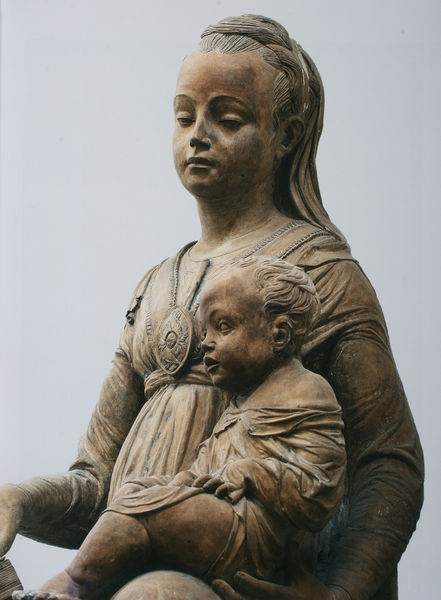
Titel: Thronende Madonna mit Kind
Künstler: Giovanni de Fonduli
Standort: Padua
Institution: Santa Giustina
Schlagwörter: hand, haut, kopf, umhang, ocker, sitzen, ausschnitt, braun, brust, frau, frisur, geste, haar, holz, kleid, marmor, mund, nase, ohr, profil, schmuck, schwarz, blick, gürtel, tuch, beige, hemd, jung, arm, augen, falten, gesicht, halten, stein, tragen, figur, gewand, haare, lange haare, sitzend, stoff, fassen, kind, mutter, augenbrauen, brosche, lippen, ohren, renaissance, traurig, skulptur, statue, ton, bein, kette, farbe, baby, farblos, weiblich, zopf, detail, bronze, junge, schoß, knie, geschlossen, halskette, photographie, antike, knabe, buch, medaillon, scheibe, medallie, mutter und kind, geschlossene augen, kleinkind, schnitzerei, anhänger, amulett, medallion, christus, jesus, pieta, mittelalter, medaille, maria, madonna, mutter gottes, fassung, geschnitzt, medallon, offener mund, harr, jesuskind, teilansicht, holzskulptur, skultur, linde, medaillion, terracotta, christuskind, amulette, mama, lindenholz, nasse, medalion, hemdchen, stein figur, skulkptur, geschlossem